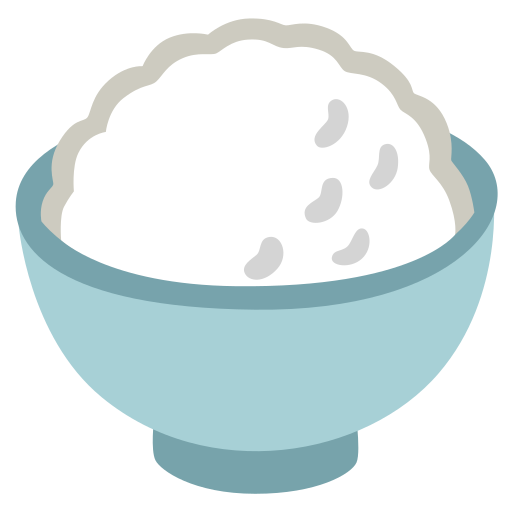
Emoji: 🍚